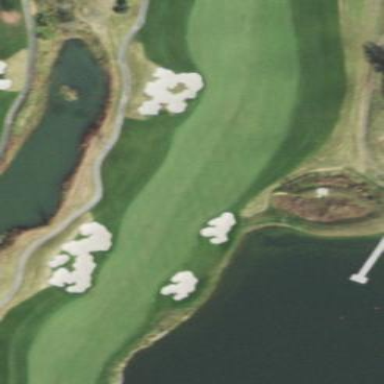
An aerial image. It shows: Grassy area designated as golf fairway.